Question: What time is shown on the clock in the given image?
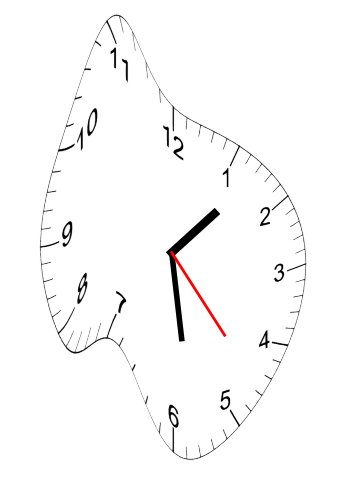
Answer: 01:28:23